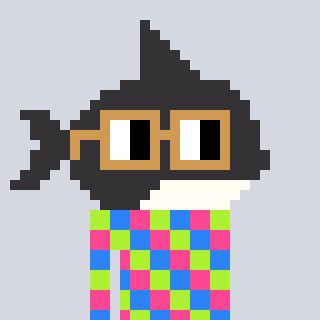
a pixel art character with square brown glasses, a orca-shaped head and a gunk-colored body on a cool background